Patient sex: M
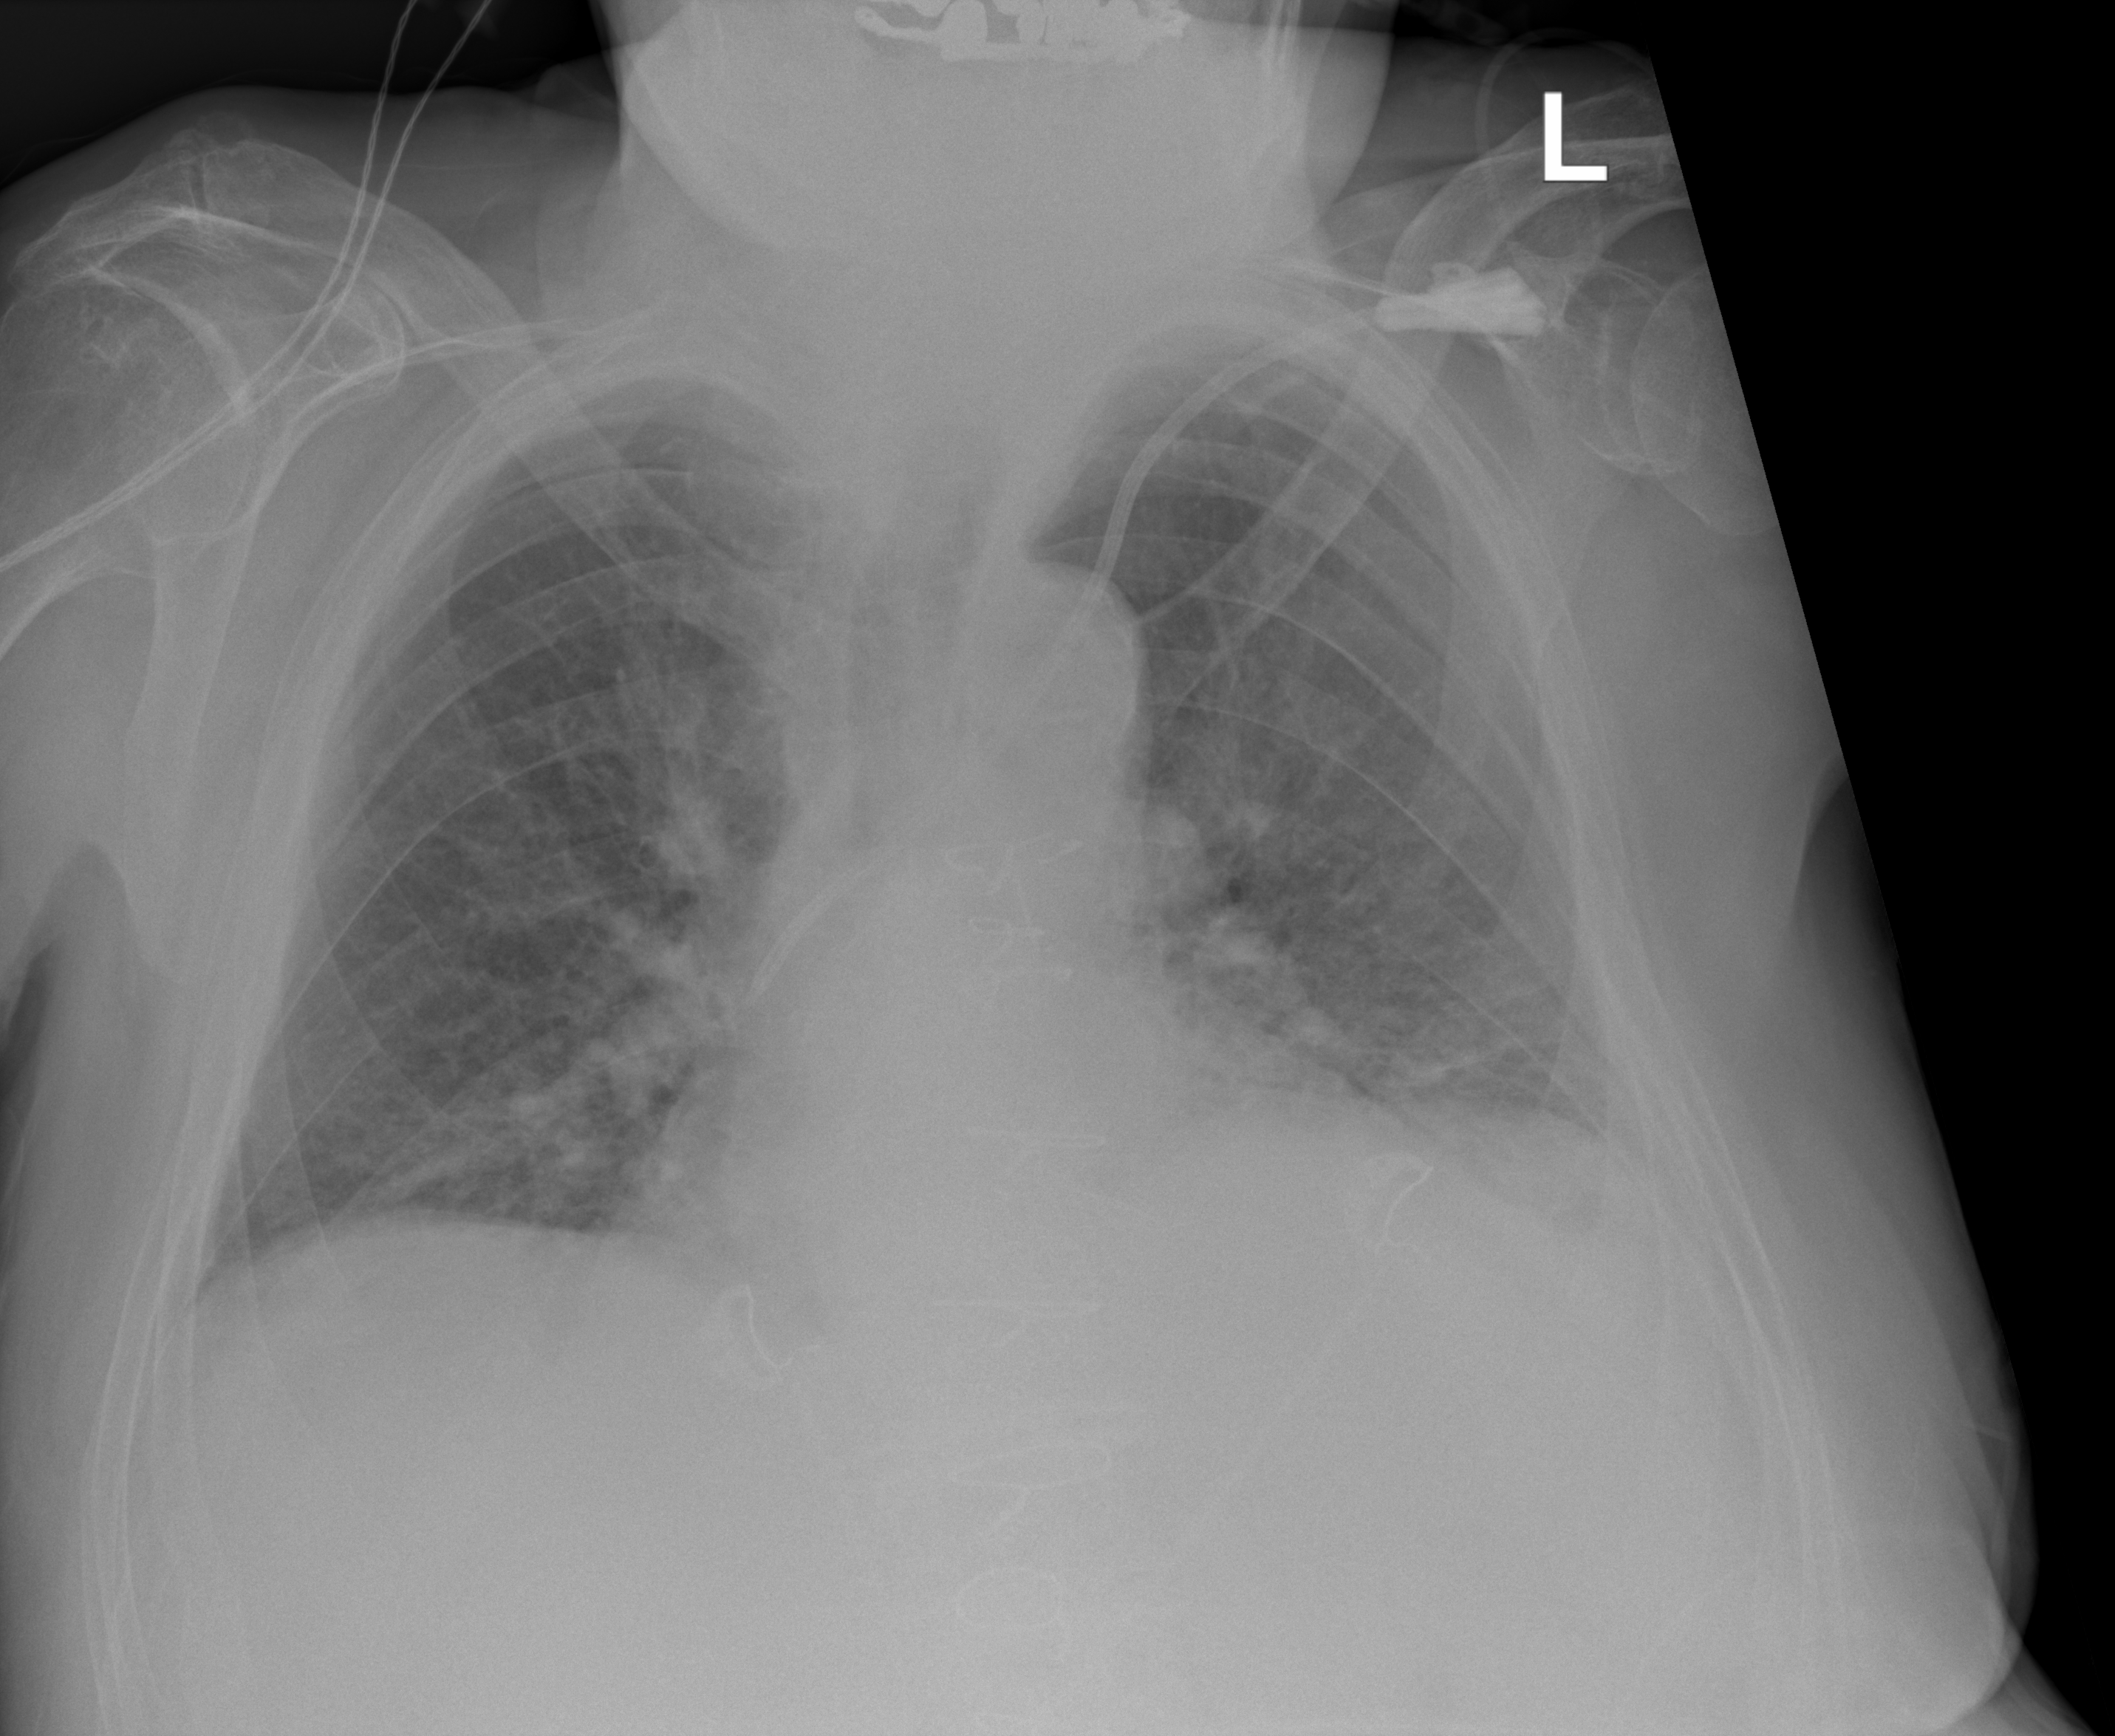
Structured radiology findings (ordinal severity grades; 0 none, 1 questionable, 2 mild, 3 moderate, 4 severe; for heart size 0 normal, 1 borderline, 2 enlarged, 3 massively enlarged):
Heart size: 2
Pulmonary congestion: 2
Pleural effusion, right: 1
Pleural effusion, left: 2
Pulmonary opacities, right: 2
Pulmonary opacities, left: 2
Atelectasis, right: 2
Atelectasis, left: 2